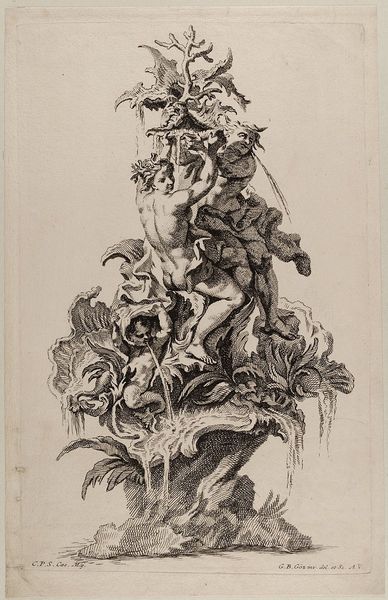
Titel: Ein Brunnenaufsatz mit Meeresgöttern
Künstler: Gottfried Bernhard Göz
Standort: Hamburg
Institution: Museum für Kunst und Gewerbe Hamburg
Schlagwörter: blätter, wasser, geschichte, rokoko, brunnen, grafik, graphik, nackte, fotografie, photographie, druckgraphik, druckgrafik, radierung, koralle, putten, amoretten, rocaille, triton, style, meermann, reproduktionen, druckerzeugnisse, muschelwerk, meeresnymphen, ornamentstich, vorlageblätter